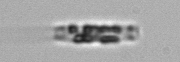
Label: Cerataulina_pelagica